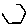
Label: hexagon